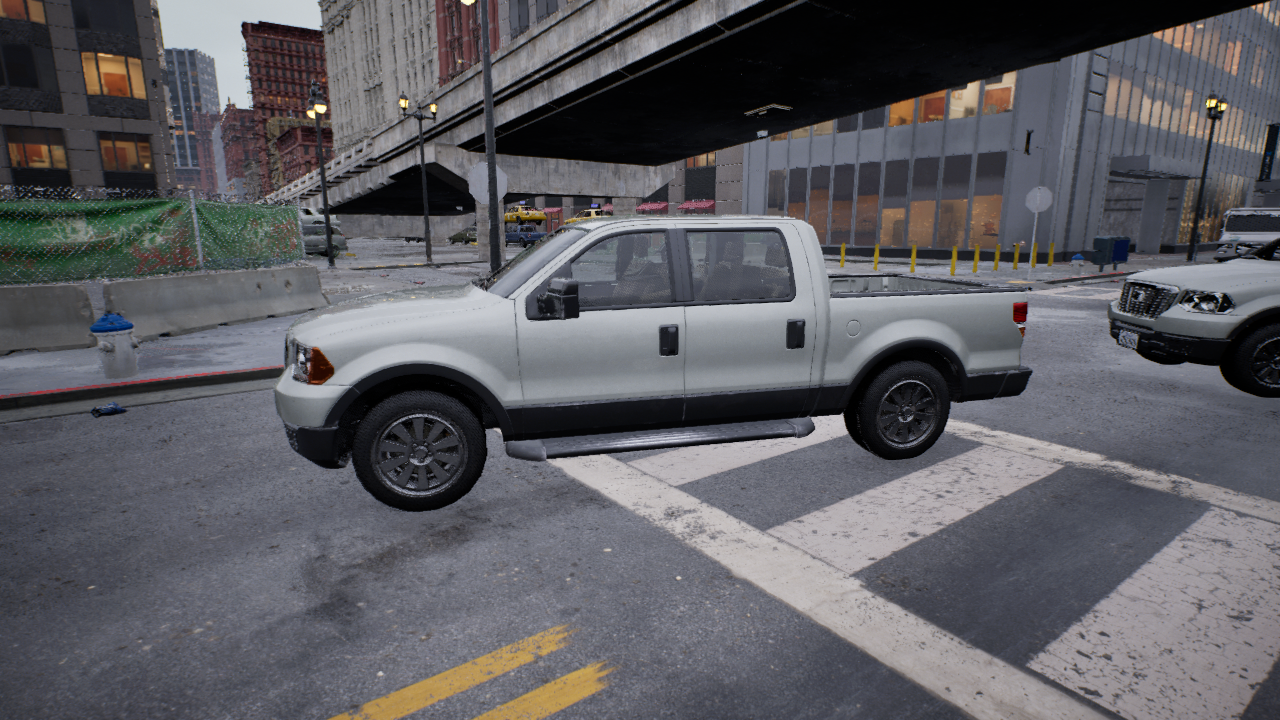
Venue: intersection
Lighting: clear day
Vehicle rig: pickup